Question: I am working on Network Monitoring. I wish to monitor the data and check the network usage details of the client PC from the admin PC.
I have figured that I can fulfill this with the help of captured the packets of the browser as shown below. (This is the packet of FB request)
> New packet1459690210:290428 /192.168.0.138->/31.13.79.220 protocol(6) priority(0) hop(128) offset(0) ident(2687) TCP 49281 > 443 seq(<PHONE>) win(258) ack 938747547 P
But, how can I extract the ipaddress of destination from the captured packets.
I wish to store the data in the database and display as below in the image.
I also wish to have data usage in MB.
Many thanks for help.

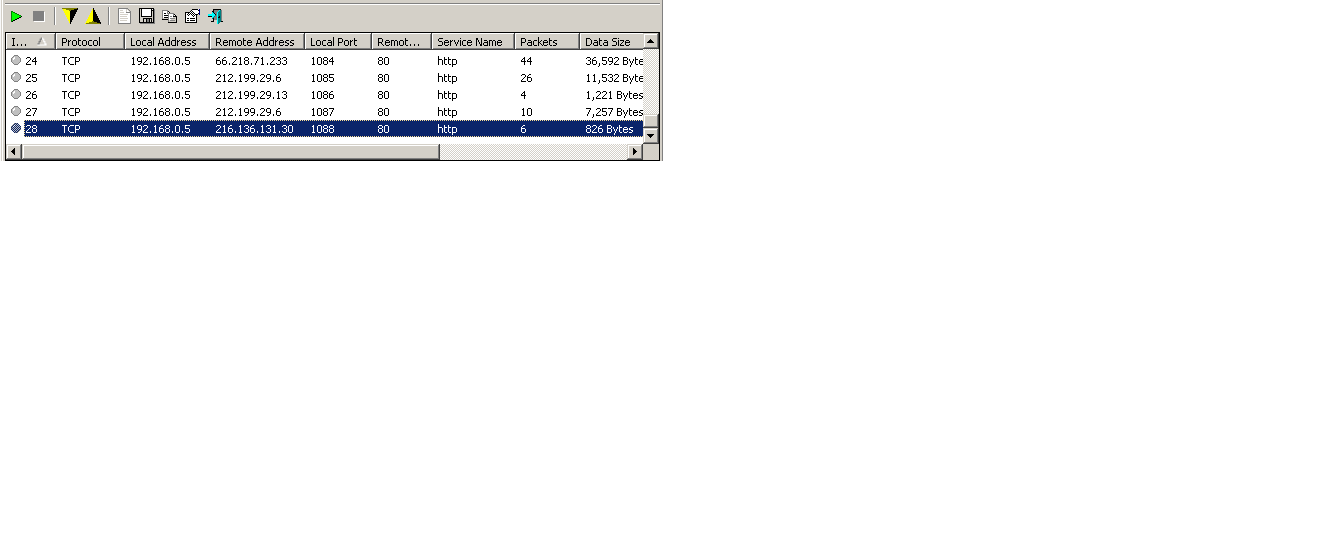
Answer: > (([0-9]|[1-9][0-9]|1[0-9]{2}|2[0-4][0-9]|25[0-5])\.){3}([0-9]|[1-9][0-9]|1[0-9]{2}|2[0-4][0-9]|25[0-5])\d*
This is what I got. This regex retrieves the ip addresses.
I still have to figure out how to get the used MBs. If any one can help, I shall be greatful